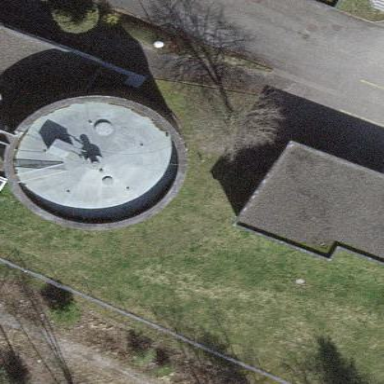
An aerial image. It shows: Water tower building.